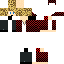
A male human skin with medium skin, wearing blonde long hair dressed in a red hoodie and black pants, featuring a closed mouth.